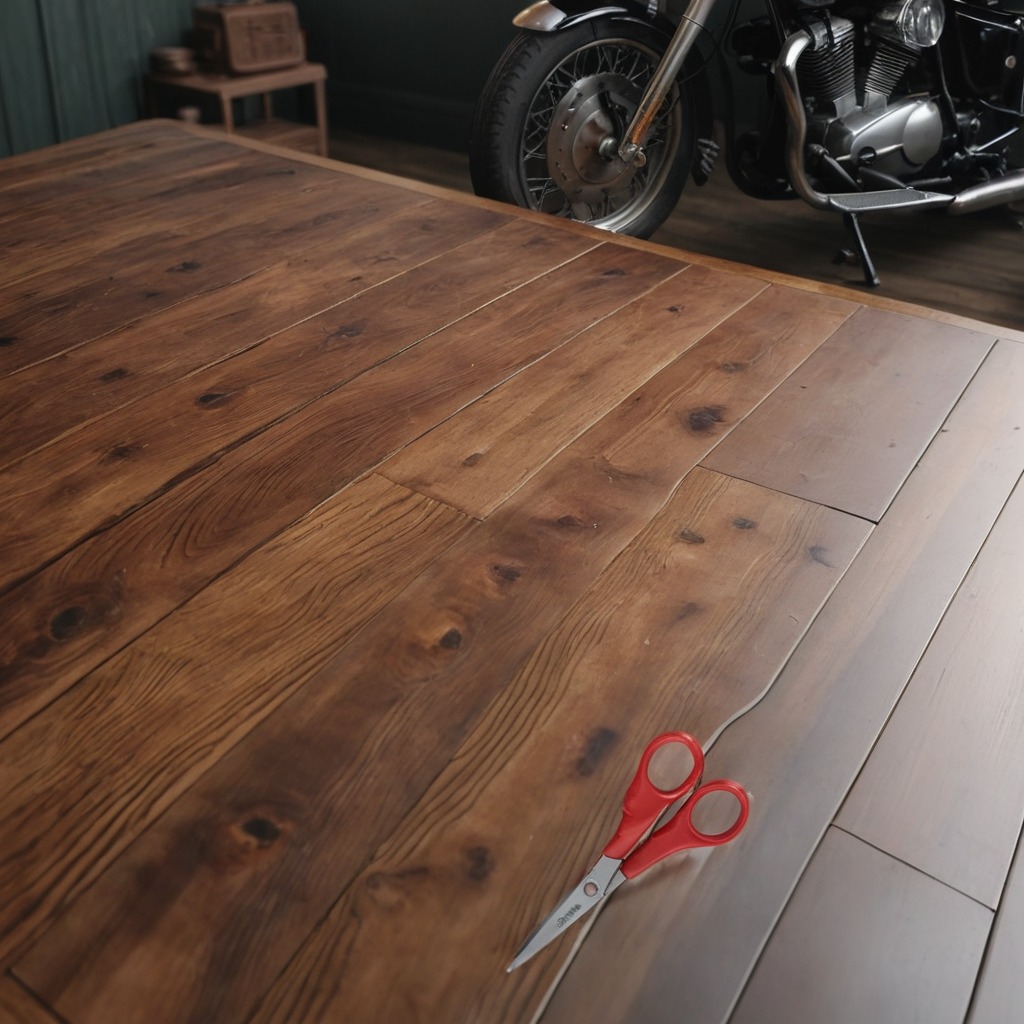
A scissor lies on the oil-spilled wooden table in a vintage motorcycle garage.